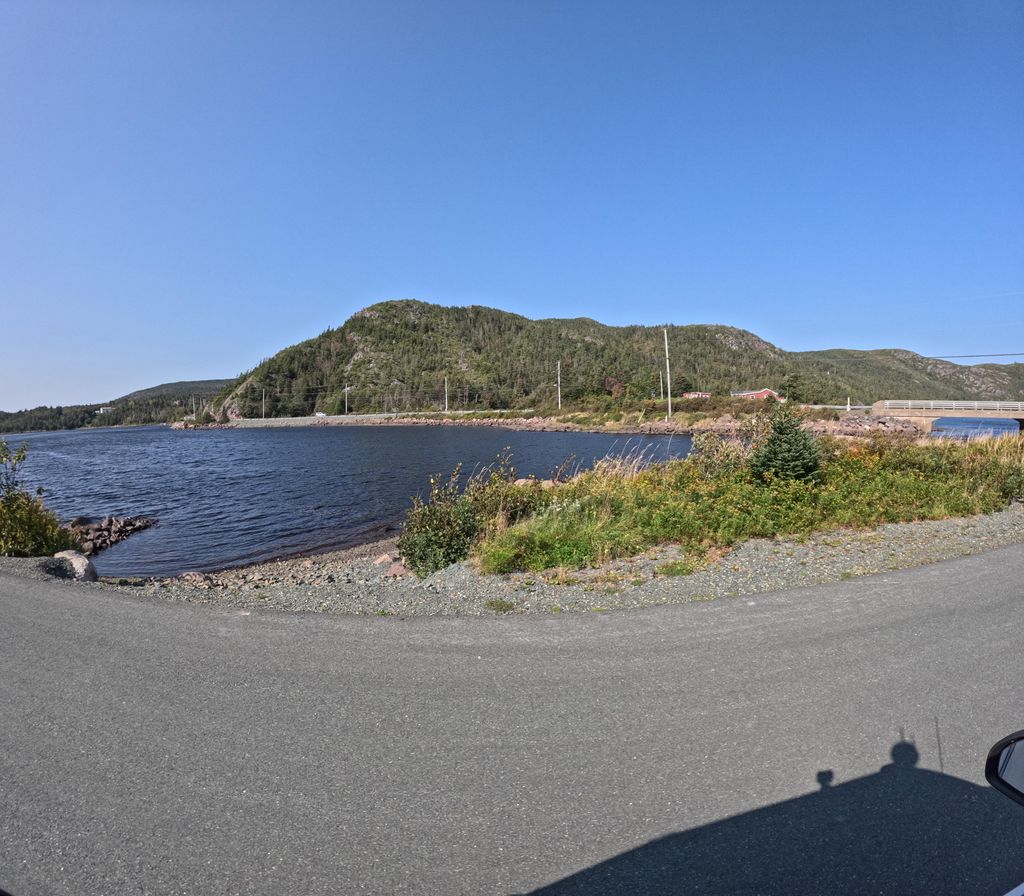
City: st_johns